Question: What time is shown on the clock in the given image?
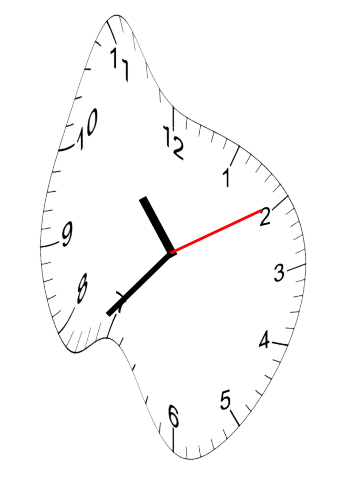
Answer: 10:37:10